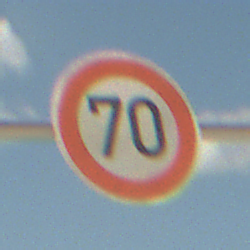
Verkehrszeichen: Geschwindigkeit70
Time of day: Midday
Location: Outdoor (Beach)
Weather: PartlyCloudy
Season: NotSpecified
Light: Natural